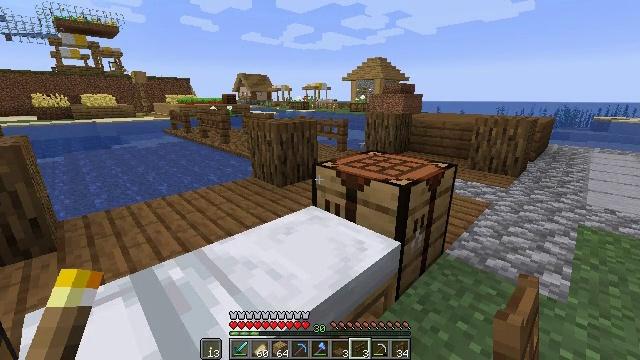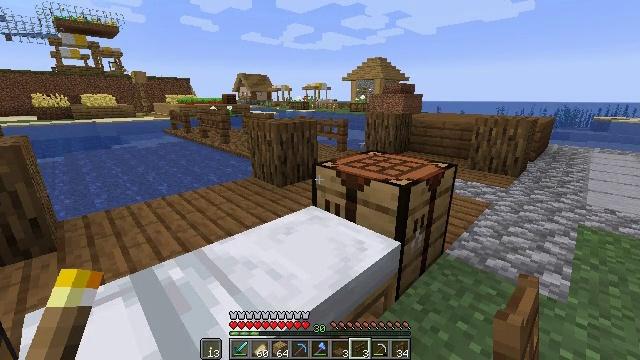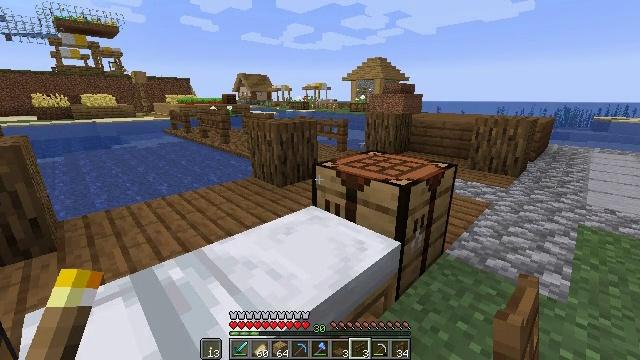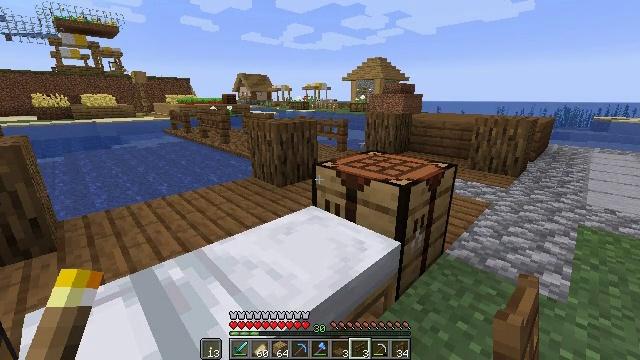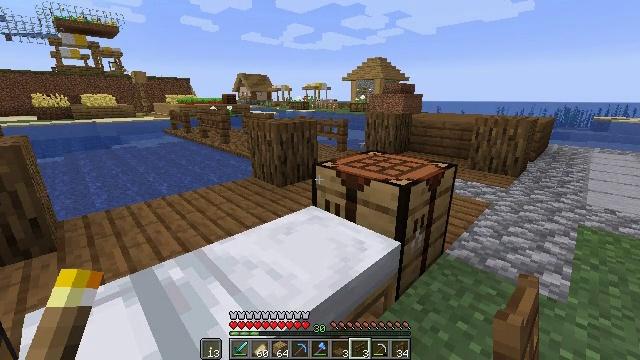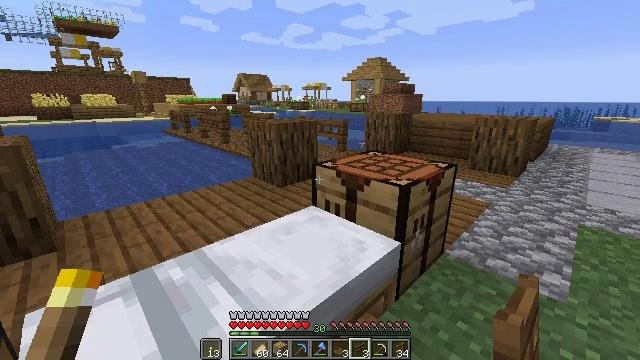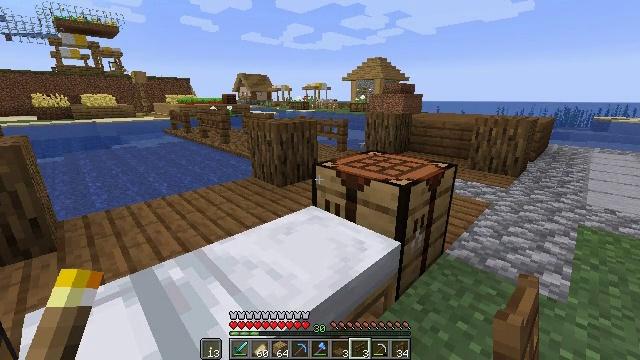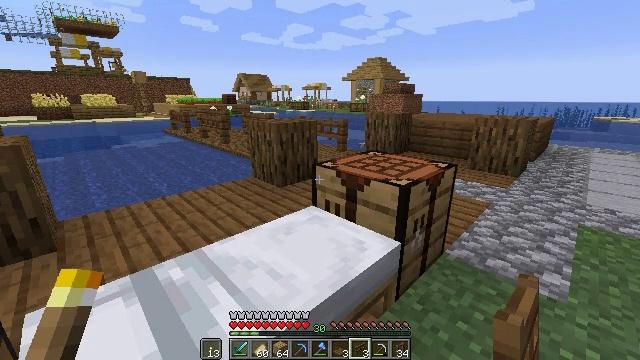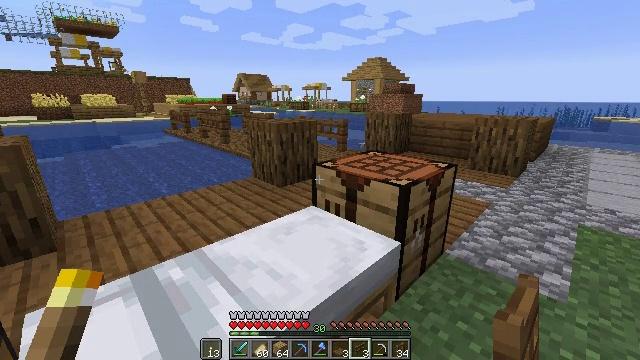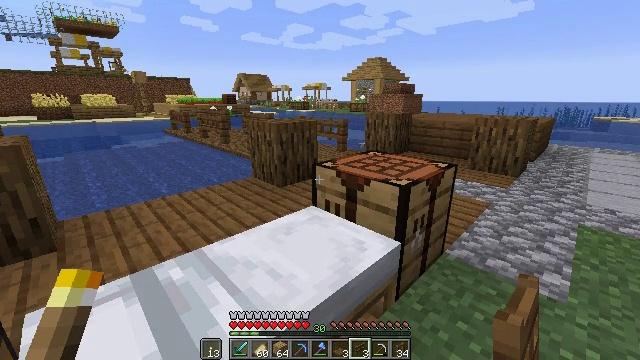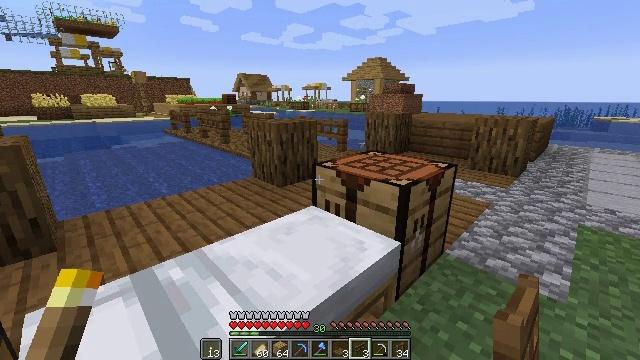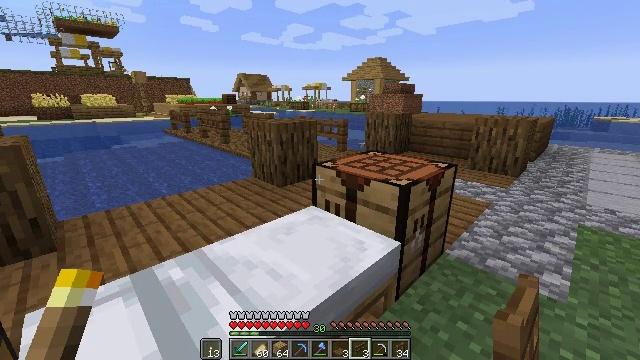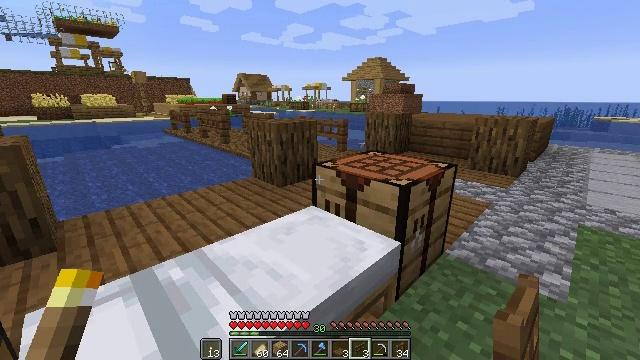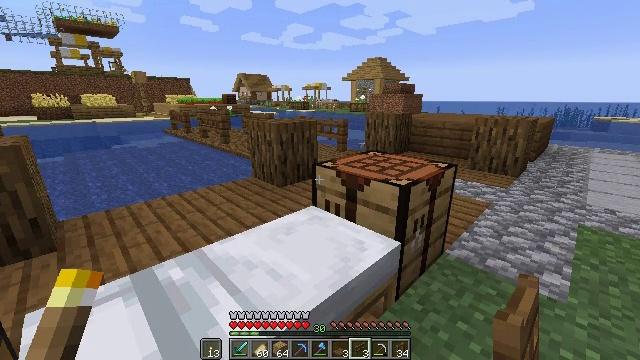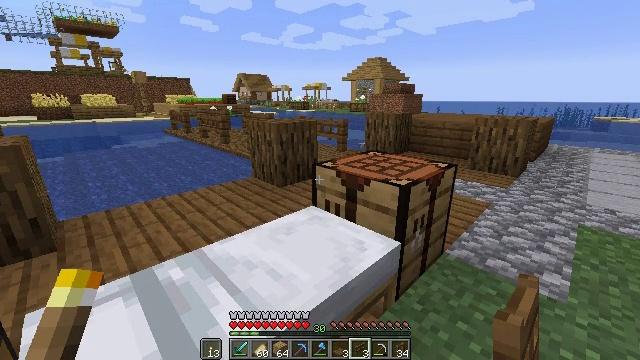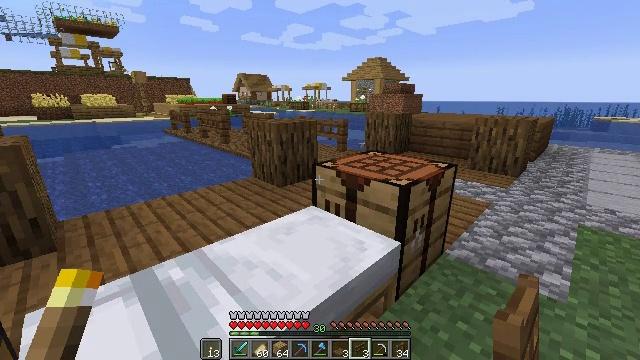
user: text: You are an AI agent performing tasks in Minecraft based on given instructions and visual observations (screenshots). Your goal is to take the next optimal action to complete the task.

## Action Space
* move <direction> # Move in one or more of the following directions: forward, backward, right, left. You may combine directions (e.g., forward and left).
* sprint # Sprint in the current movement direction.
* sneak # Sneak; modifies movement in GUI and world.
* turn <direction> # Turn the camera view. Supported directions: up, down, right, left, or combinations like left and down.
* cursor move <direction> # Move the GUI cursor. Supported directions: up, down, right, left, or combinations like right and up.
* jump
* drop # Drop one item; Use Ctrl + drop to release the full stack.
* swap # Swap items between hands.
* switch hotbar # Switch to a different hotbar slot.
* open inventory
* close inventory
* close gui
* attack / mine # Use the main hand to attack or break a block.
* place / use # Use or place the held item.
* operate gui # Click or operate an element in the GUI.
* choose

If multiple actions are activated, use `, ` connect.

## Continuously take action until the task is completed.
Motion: motion action
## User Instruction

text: Gather spruce fence pieces.
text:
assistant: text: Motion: no_op
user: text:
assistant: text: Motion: no_op
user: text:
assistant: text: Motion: no_op
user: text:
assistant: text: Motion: no_op
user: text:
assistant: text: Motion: no_op
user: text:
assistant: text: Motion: no_op
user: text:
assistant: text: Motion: no_op
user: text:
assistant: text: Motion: no_op
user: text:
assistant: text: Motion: no_op
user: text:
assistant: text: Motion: no_op
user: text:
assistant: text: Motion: no_op
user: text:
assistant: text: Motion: no_op
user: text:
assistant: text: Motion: no_op
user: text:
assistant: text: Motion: no_op
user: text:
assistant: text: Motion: no_op
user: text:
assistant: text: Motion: no_op
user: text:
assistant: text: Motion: no_op
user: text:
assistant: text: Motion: no_op
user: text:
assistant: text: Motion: no_op
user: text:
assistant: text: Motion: no_op
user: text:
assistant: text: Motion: no_op
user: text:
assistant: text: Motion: no_op
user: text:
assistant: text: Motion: no_op
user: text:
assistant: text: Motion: no_op
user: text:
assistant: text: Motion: no_op
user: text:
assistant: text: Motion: no_op
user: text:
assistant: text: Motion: no_op
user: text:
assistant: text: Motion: no_op
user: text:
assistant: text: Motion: no_op
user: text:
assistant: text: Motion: no_op